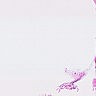
Metastatic tissue present: no